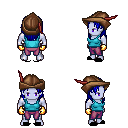
a pixel art fantasy rpg character, male body template, dark elf, purple skin, teal pirate shirt, magenta pants, blue long hairstyle, leather cap, gold gloves, black slippers, four views (front, back, left, right), 2x2 character sprite sheet, small pixel art, hard edges, no anti-aliasing